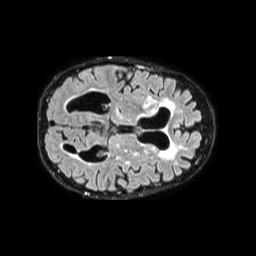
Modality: FLAIR
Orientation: axial
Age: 76
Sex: female
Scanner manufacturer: philips
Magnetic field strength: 1.5 T
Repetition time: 4.8 s
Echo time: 0.3383 s